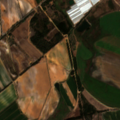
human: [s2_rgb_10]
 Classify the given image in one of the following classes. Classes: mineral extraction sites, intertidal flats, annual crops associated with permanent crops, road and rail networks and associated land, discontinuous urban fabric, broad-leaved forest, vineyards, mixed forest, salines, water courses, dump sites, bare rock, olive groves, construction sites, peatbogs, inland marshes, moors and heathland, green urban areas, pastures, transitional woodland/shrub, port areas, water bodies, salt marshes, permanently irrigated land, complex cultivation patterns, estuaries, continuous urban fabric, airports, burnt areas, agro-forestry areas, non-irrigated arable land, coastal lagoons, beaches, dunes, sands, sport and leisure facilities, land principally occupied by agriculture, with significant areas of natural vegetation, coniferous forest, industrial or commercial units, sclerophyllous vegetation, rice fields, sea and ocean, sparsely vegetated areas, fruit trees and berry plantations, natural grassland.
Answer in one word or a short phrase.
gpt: permanently irrigated land